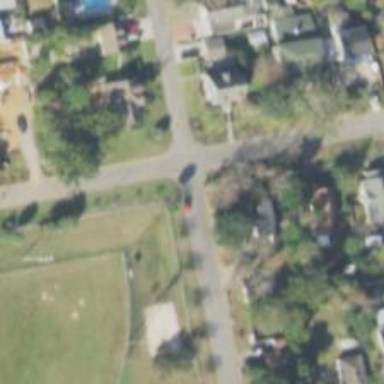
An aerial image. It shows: Unmarked crossing on footway.